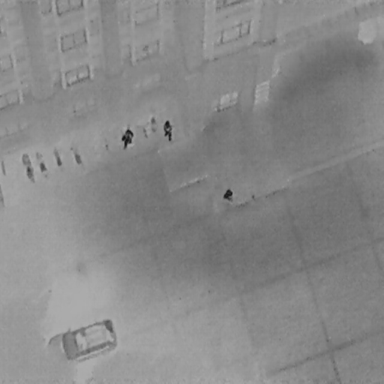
There are ten objects shown in the infrared image, including three People, six Bicycles, and a Car.